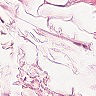
Metastatic tissue present: no